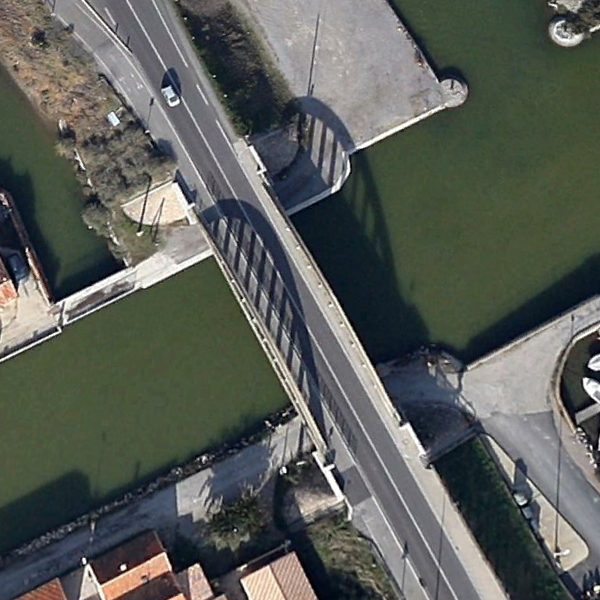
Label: Bridge